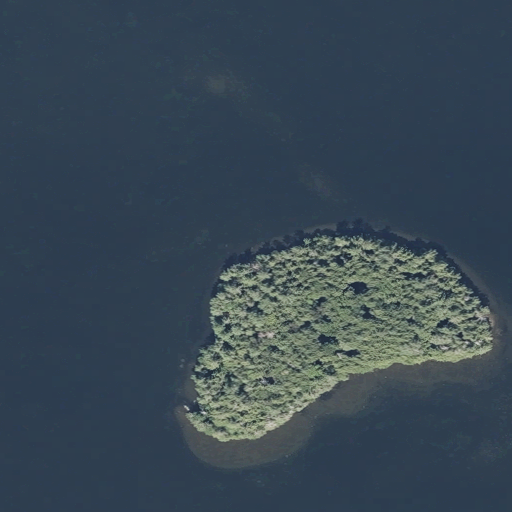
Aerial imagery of island in Maine named Birch Island containing open water, evergreen forest, herbaceous wetlands, and grassland